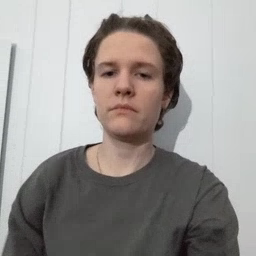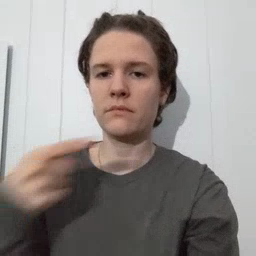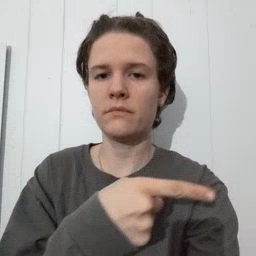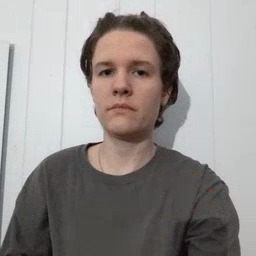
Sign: hesheit